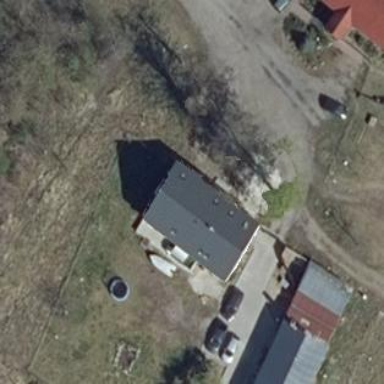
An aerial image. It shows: Residential building.